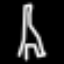
Label: The Eiffel Tower